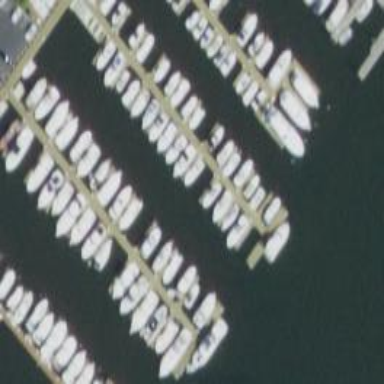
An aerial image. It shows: Pier with mooring facilities.